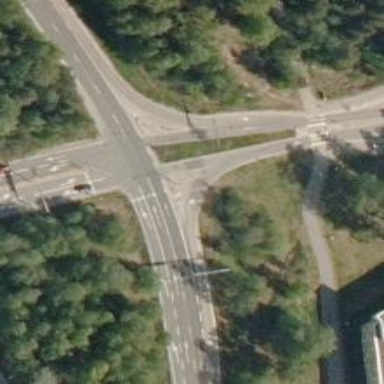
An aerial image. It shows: Asphalt road classified as tertiary trunk link.